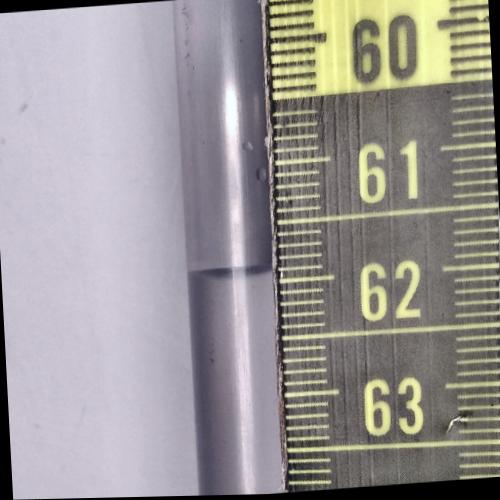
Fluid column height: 61.9 cm